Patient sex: M
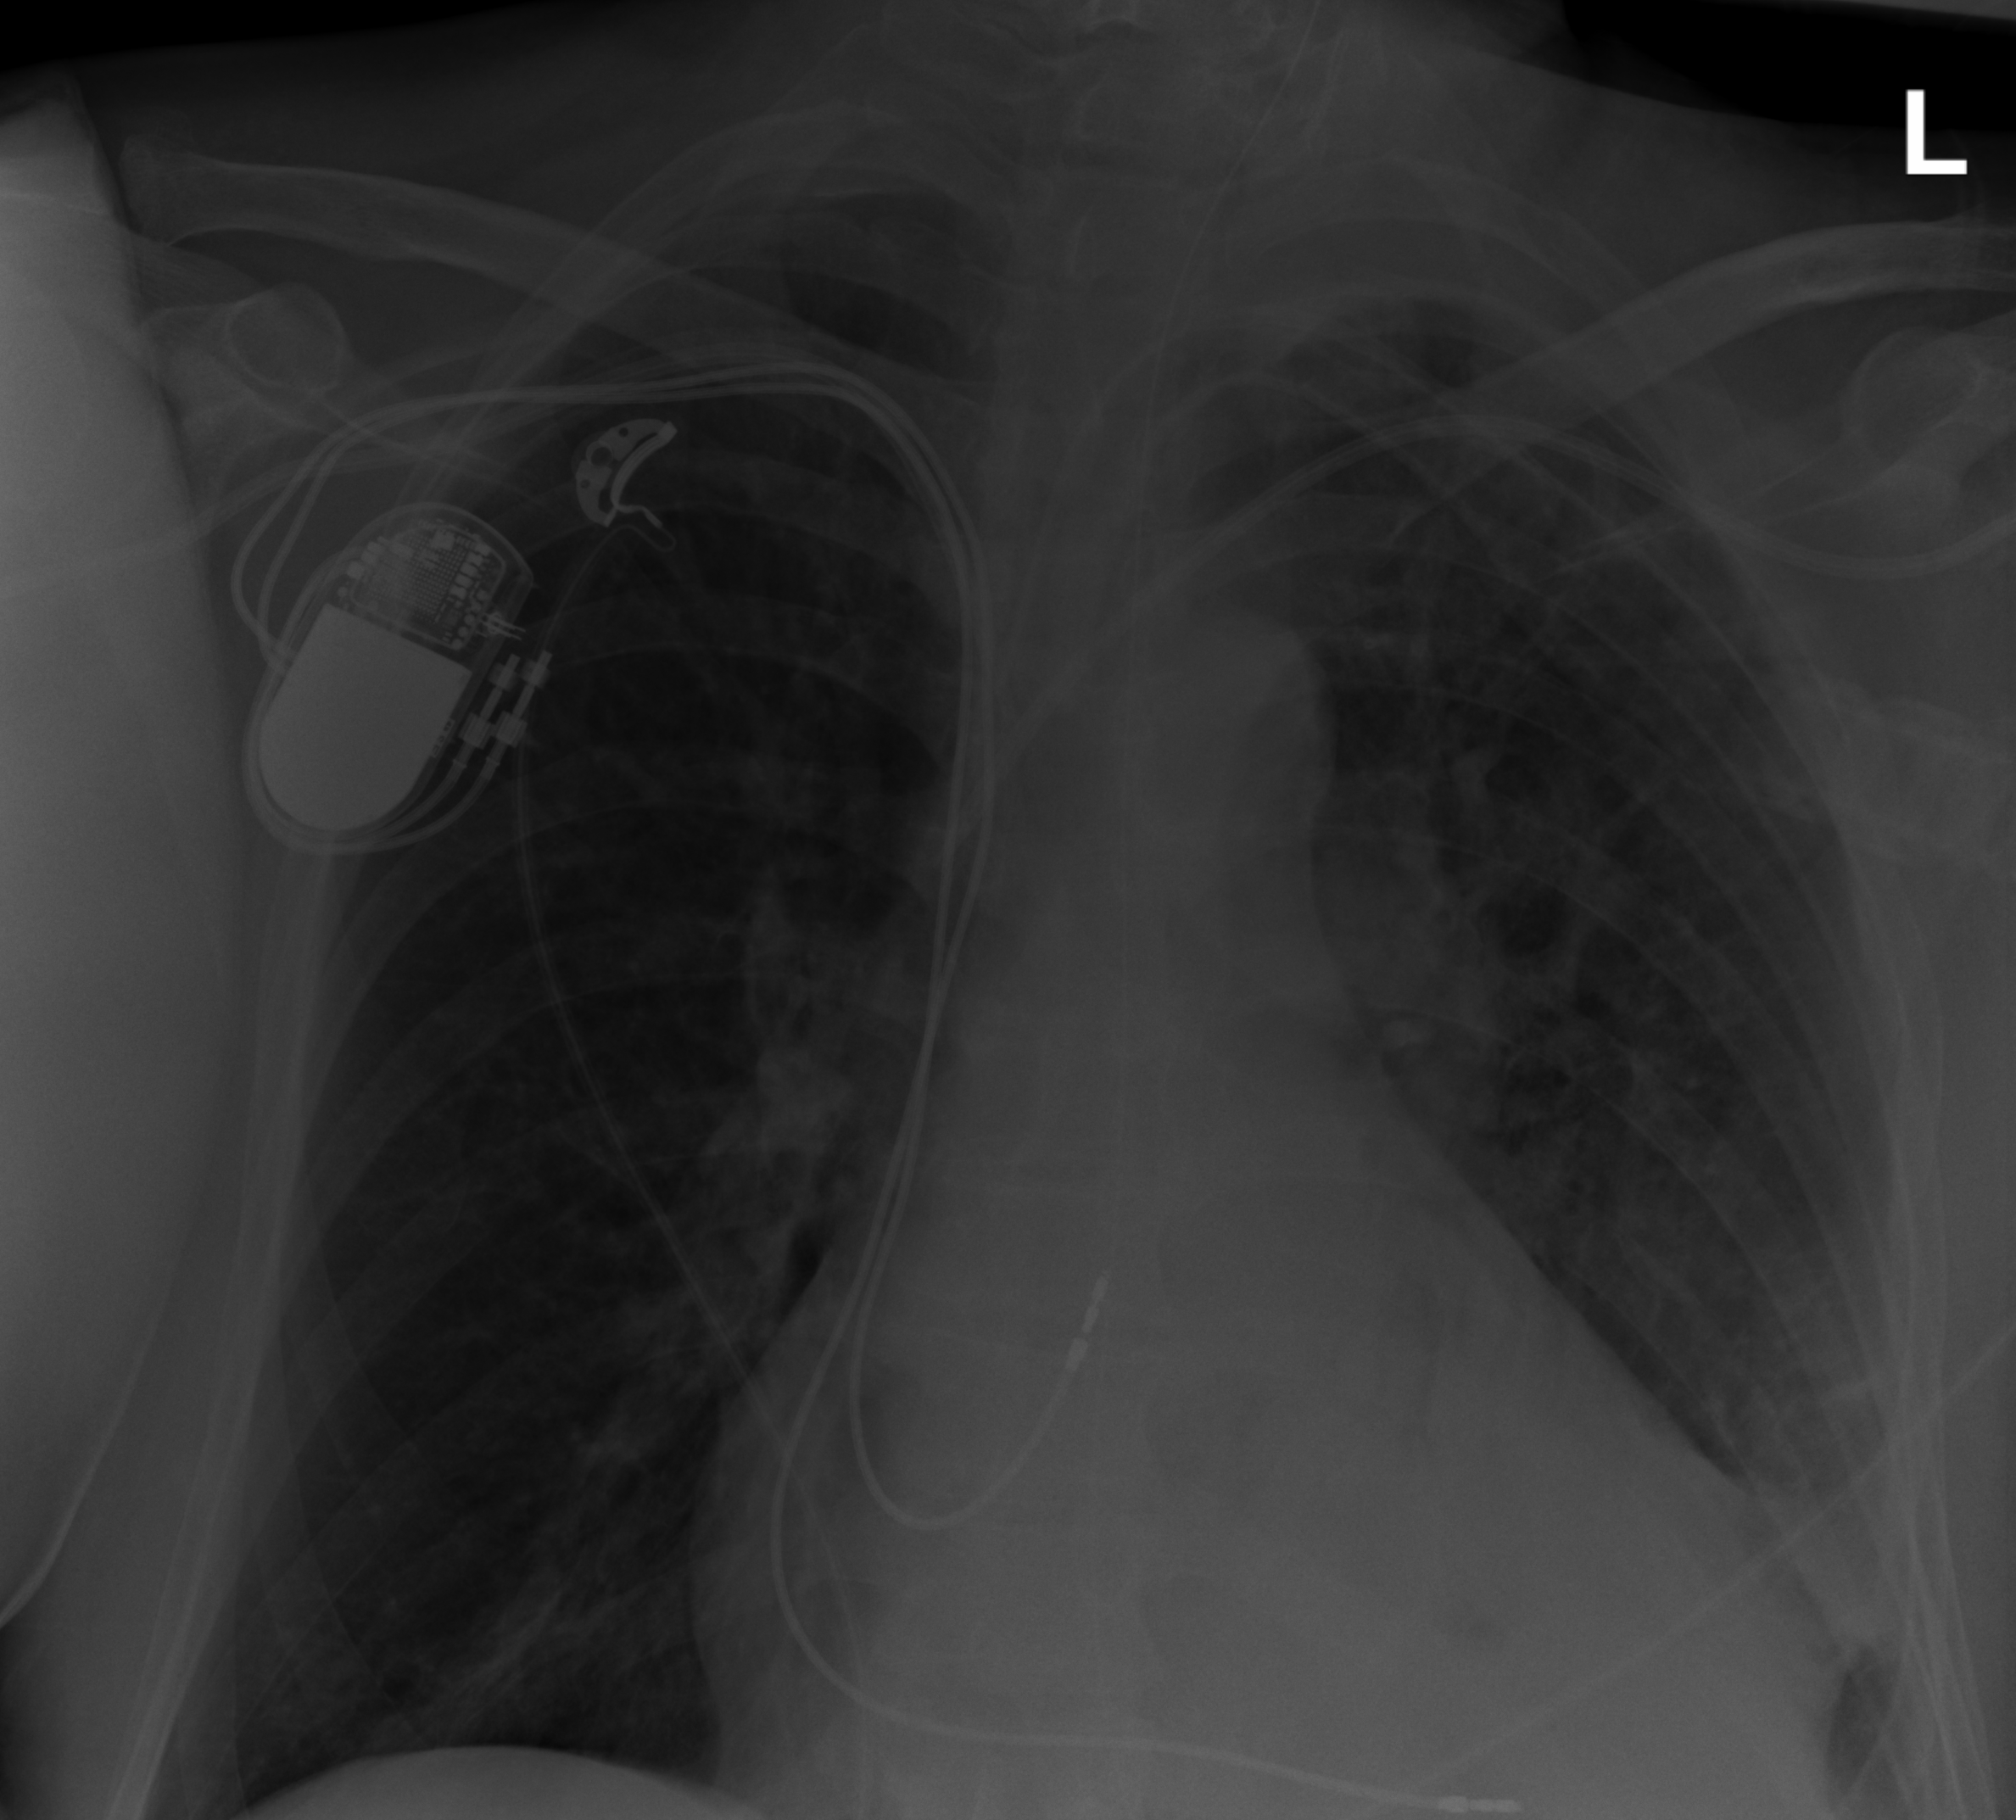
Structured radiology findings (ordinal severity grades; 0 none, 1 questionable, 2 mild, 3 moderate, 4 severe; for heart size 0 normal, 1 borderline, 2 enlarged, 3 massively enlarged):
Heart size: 2
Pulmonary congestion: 2
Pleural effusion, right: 0
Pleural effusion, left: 2
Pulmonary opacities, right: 2
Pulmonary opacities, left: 2
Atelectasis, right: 2
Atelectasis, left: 2